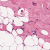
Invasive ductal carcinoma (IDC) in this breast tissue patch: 0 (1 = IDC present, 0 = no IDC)